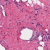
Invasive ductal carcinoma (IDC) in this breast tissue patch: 0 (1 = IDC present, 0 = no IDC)